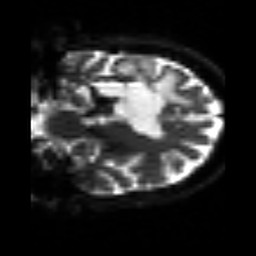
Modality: sbref
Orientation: coronal
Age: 31
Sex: female
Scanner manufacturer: siemens
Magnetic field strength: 3 T
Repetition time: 3.2 s
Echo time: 0.081 s